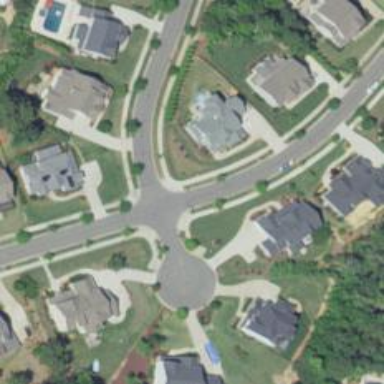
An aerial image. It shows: Residential road with asphalt surface and separate sidewalk.